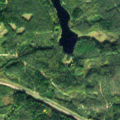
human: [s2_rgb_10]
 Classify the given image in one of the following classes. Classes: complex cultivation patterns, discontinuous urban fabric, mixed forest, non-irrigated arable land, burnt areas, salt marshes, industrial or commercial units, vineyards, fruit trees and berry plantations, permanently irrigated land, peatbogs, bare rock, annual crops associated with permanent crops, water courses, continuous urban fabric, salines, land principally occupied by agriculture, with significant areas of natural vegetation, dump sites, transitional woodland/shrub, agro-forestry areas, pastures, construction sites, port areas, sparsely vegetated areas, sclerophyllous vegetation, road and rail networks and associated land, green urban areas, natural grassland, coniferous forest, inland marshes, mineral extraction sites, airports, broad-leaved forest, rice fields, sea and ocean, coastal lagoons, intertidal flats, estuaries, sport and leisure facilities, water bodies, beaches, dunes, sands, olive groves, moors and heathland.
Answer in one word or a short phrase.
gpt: coniferous forest, mixed forest